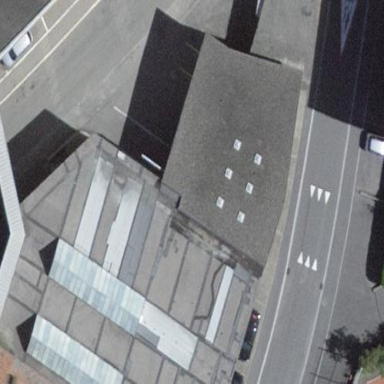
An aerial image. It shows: Industrial building.